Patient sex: M
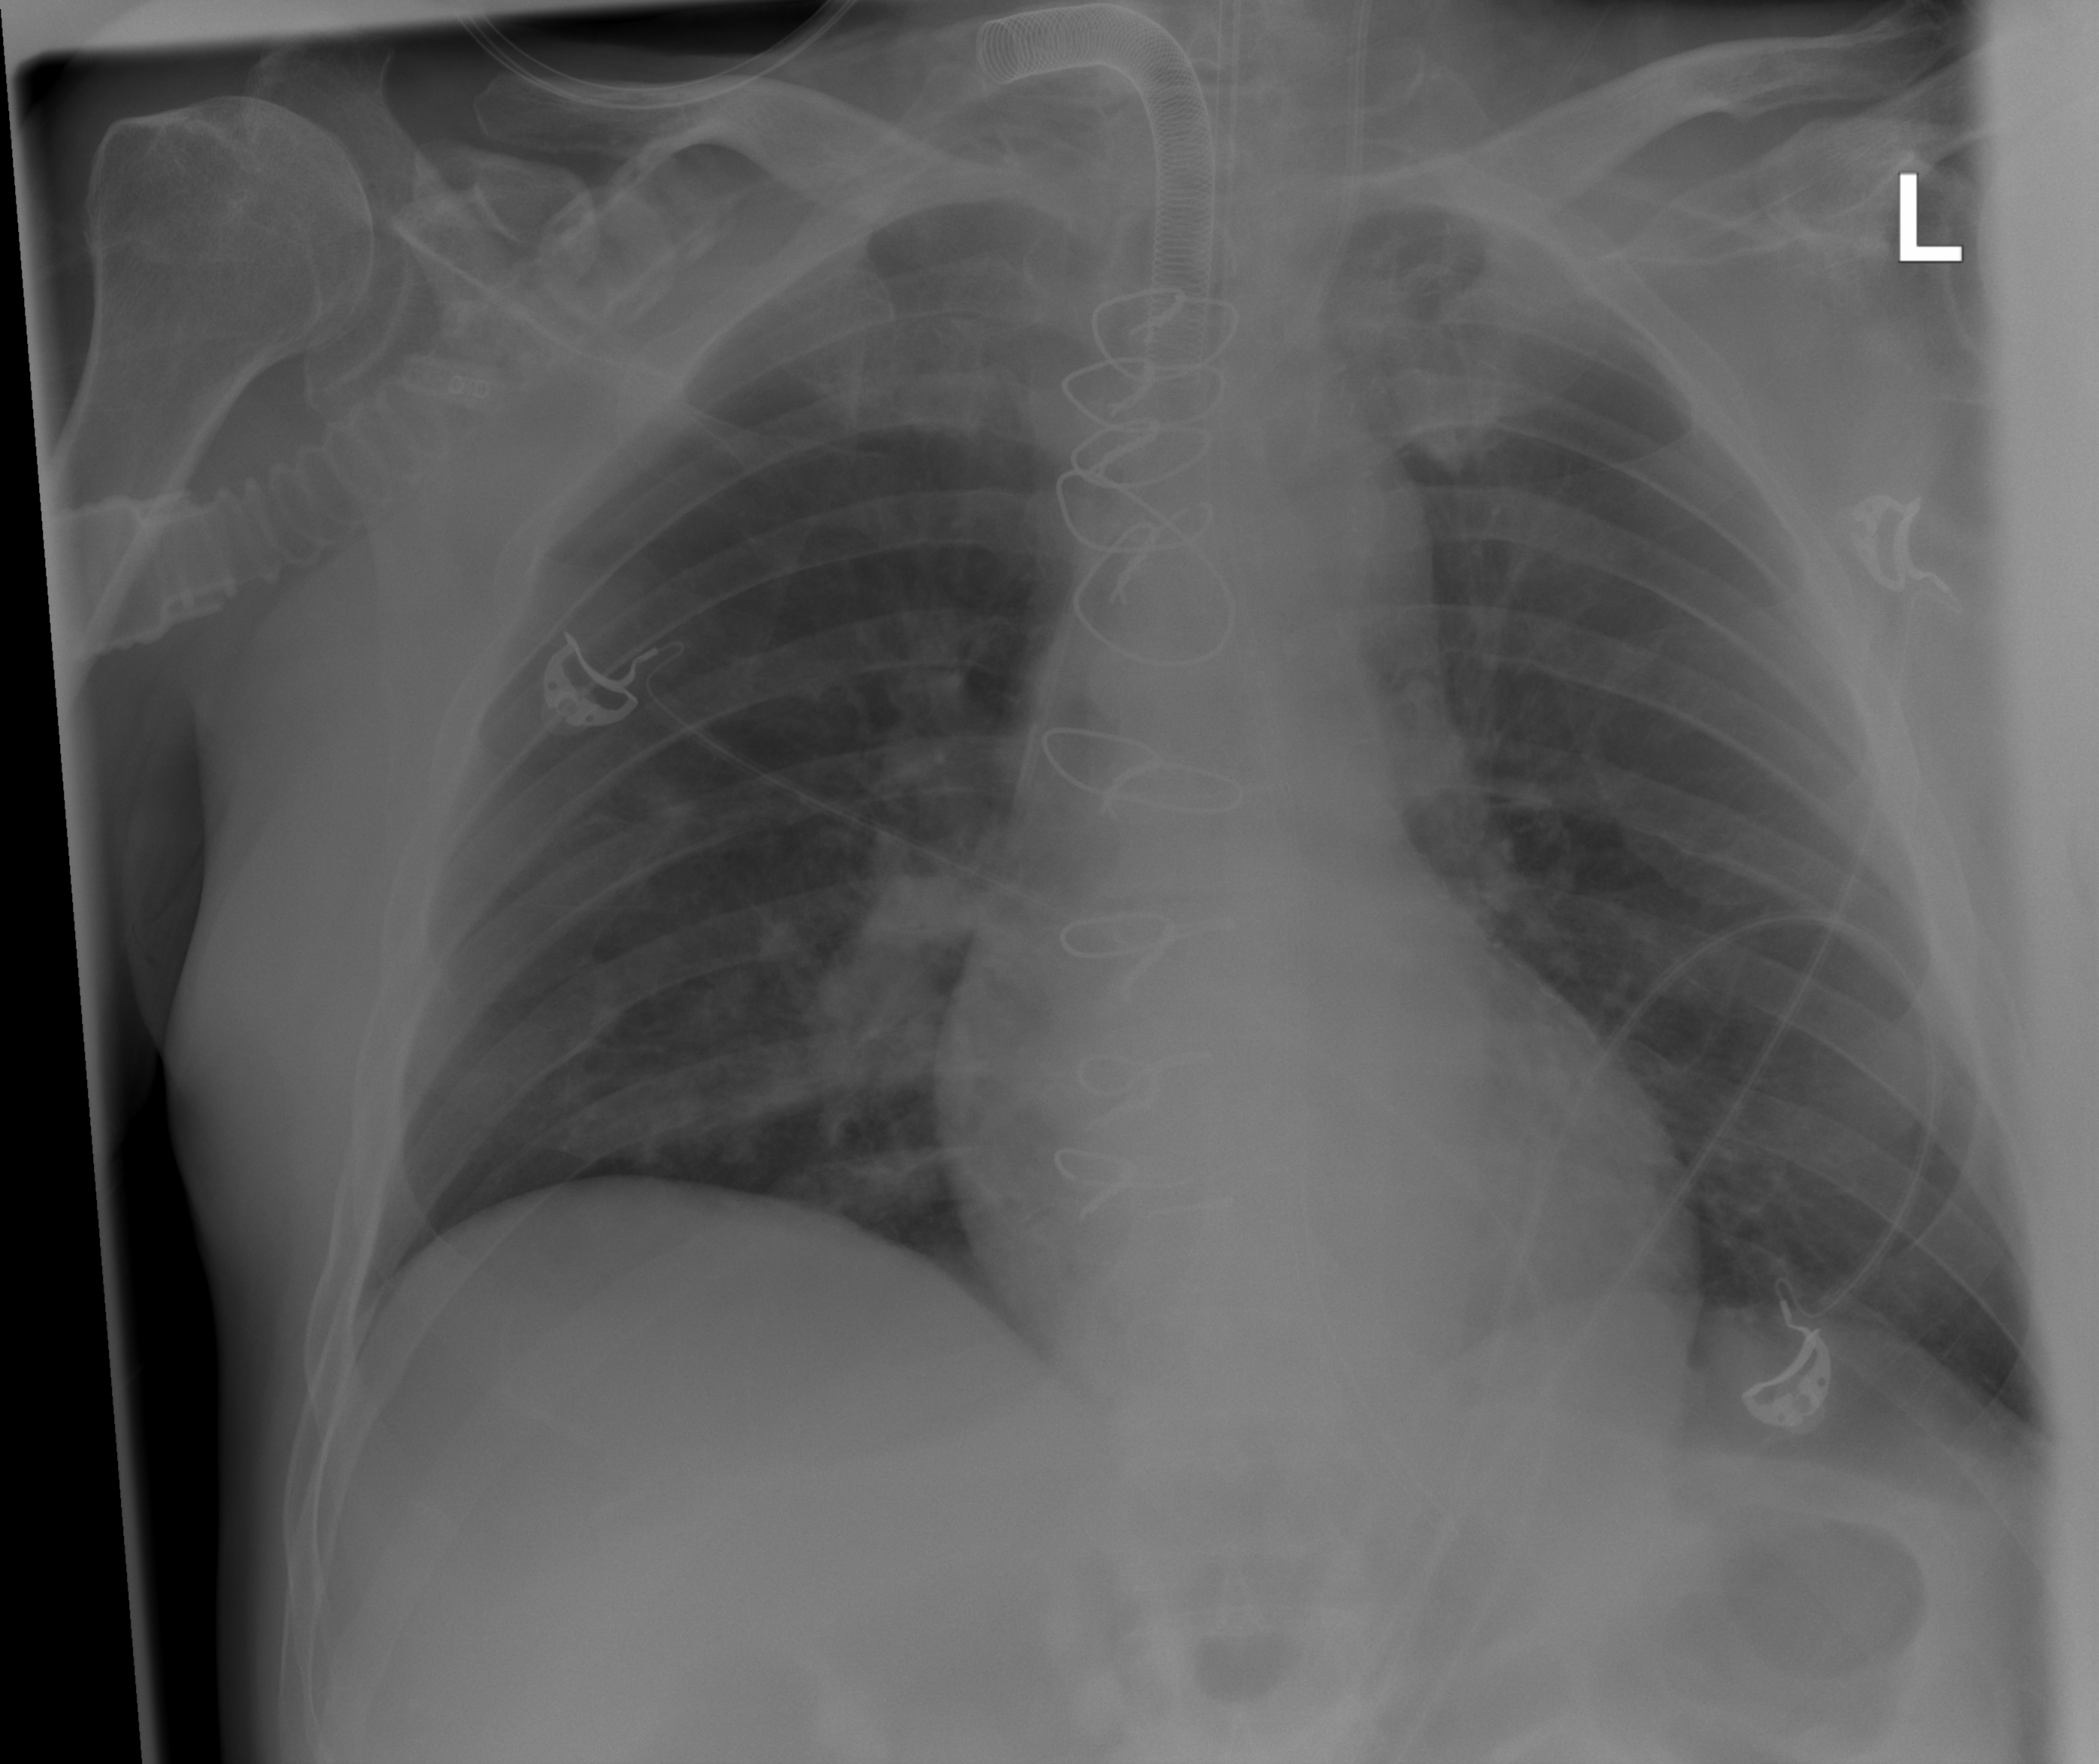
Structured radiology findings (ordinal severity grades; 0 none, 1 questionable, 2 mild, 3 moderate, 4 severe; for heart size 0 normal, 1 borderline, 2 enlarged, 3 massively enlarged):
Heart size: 1
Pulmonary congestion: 2
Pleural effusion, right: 0
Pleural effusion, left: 0
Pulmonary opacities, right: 1
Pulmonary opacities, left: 0
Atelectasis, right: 2
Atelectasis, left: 0